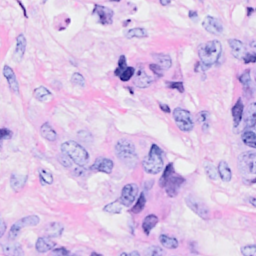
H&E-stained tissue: Breast